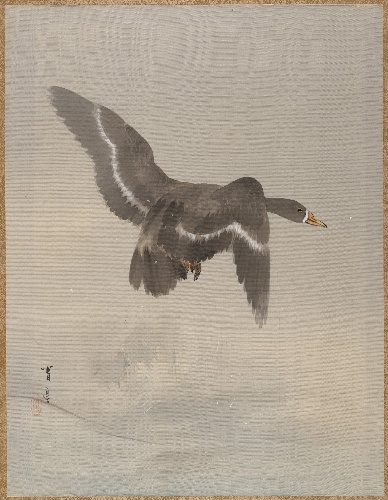
Artist: Watanabe Seitei
Artist bio: Japanese, 1851–1918
Date: ca. 1887
Object type: Album leaf
Classification: Paintings
Medium: Album leaf; ink and color on silk
Culture: Japan
Period: Meiji period (1868–1912)
Dimensions: 14 x 10 3/4 in. (35.6 x 27.3 cm)
Department: Asian Art
Credit line: Charles Stewart Smith Collection, Gift of Mrs. Charles Stewart Smith, Charles Stewart Smith Jr., and Howard Caswell Smith, in memory of Charles Stewart Smith, 1914
Accession year: 1914
Repository: Metropolitan Museum of Art, New York, NY
Tags: Geese